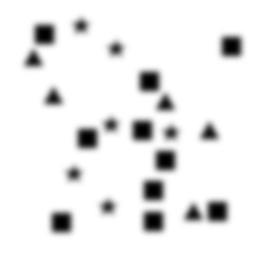
Squares: 10
Triangles: 5
Stars: 6
Total shapes: 21